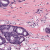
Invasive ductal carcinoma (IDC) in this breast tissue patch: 1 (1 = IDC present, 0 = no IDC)